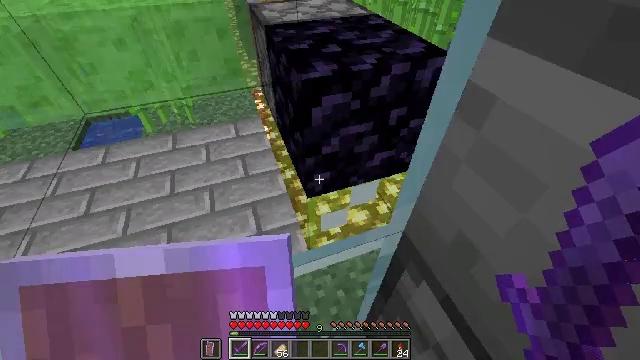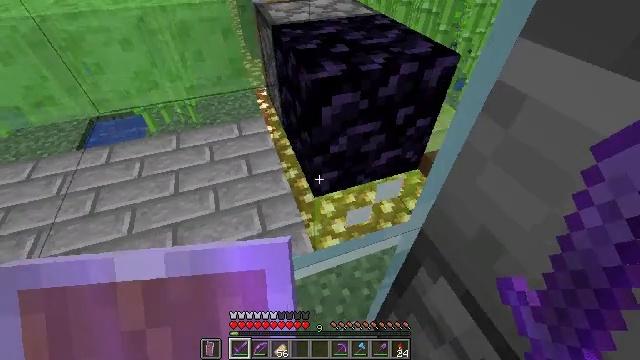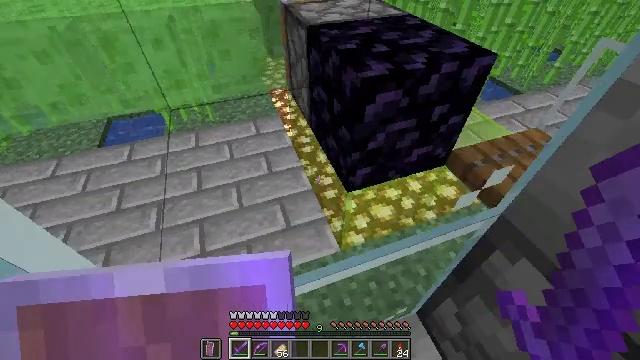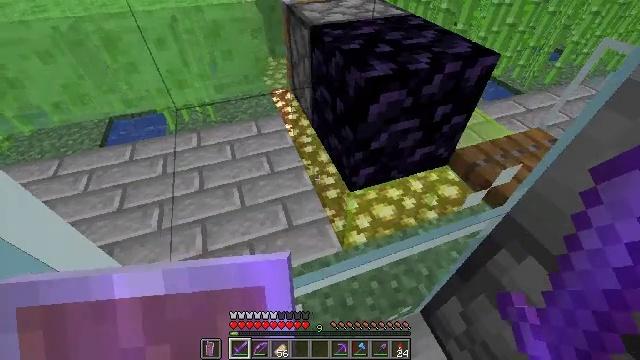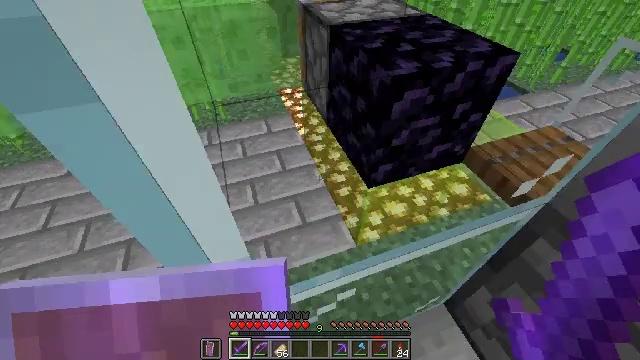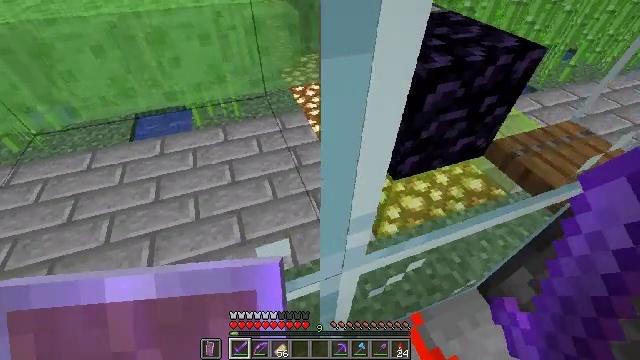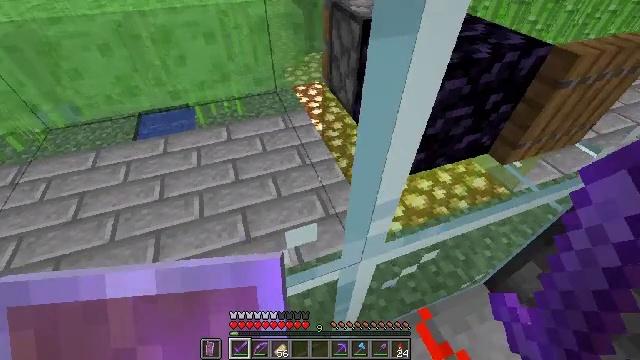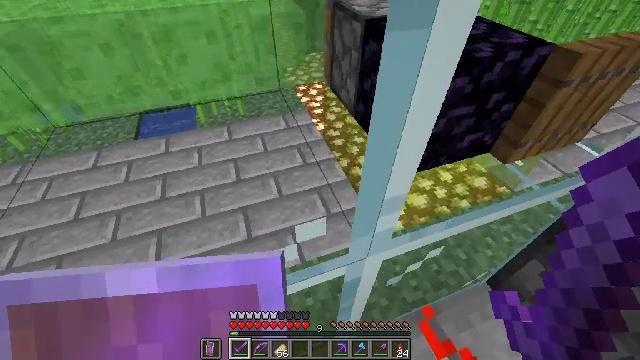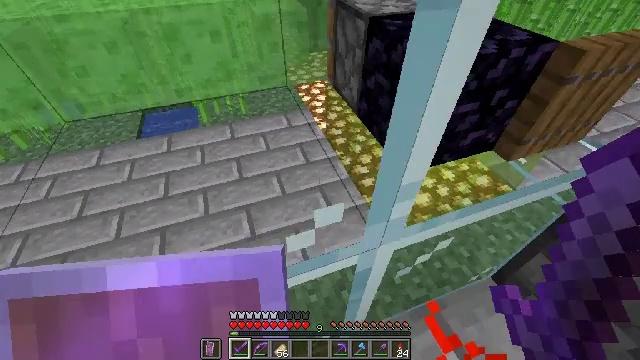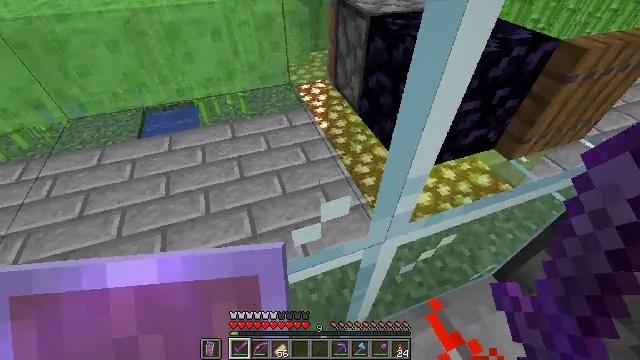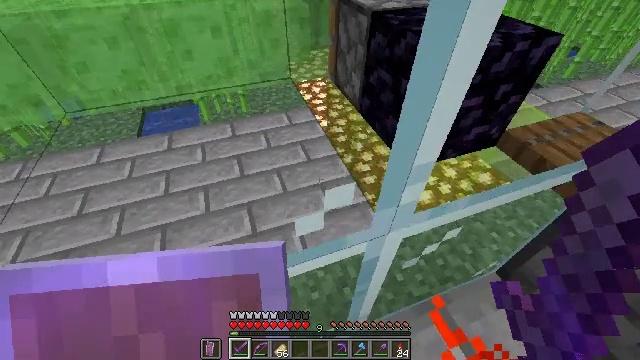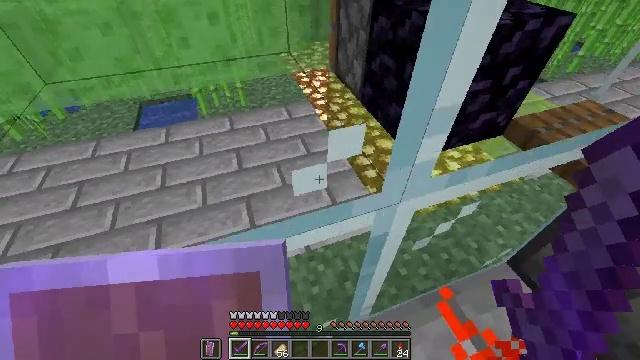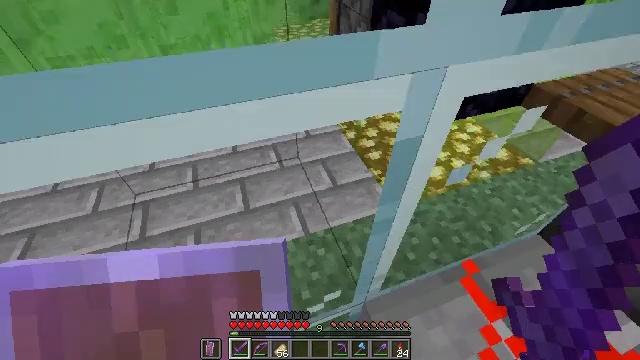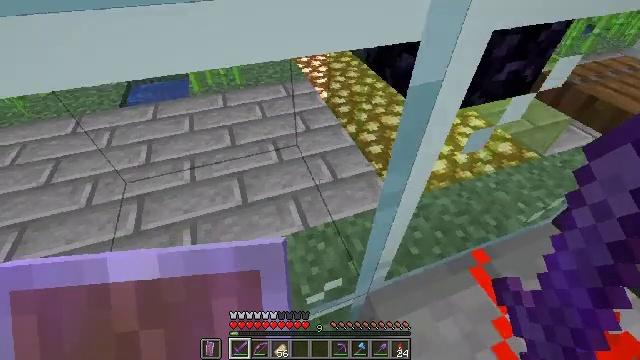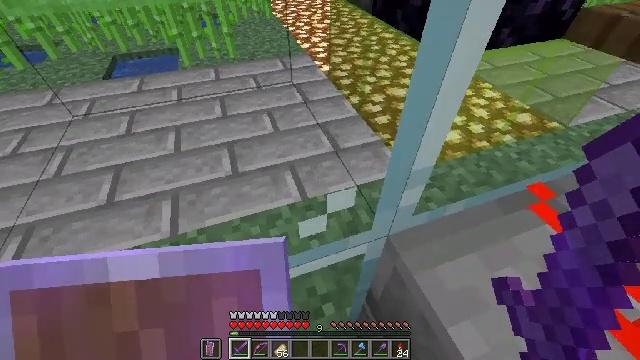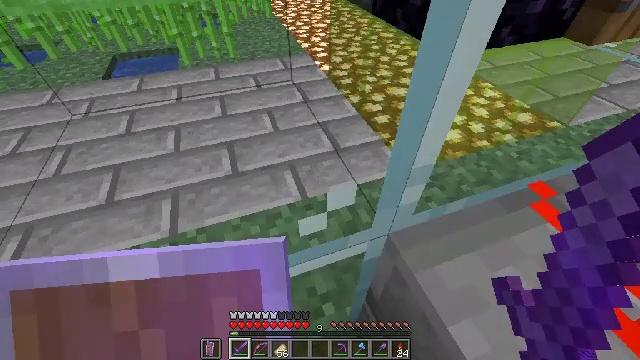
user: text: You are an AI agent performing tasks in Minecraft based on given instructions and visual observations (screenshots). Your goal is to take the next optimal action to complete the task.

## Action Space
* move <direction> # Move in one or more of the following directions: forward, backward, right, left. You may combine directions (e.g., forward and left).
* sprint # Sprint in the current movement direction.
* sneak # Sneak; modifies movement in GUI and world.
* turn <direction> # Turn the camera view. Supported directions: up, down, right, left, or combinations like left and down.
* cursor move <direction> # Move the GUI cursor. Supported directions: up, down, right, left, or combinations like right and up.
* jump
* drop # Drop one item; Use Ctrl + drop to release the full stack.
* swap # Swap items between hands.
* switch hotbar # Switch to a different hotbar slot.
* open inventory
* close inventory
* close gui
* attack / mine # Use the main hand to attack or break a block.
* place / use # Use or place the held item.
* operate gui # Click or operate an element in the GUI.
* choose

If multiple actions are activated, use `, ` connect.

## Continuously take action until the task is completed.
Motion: motion action
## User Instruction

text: Break the spruce trapdoor from a structure.
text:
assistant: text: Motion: move left
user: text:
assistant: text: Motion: move left
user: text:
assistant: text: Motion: move left
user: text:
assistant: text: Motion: move left
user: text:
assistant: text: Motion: no_op
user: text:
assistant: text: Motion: no_op
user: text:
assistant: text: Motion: no_op
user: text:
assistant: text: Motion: no_op
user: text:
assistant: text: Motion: no_op
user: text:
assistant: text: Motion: no_op
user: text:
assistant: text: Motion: no_op
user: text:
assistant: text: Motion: no_op
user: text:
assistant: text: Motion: no_op
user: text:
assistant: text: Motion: no_op
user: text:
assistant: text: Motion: no_op
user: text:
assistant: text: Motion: no_op
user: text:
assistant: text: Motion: no_op
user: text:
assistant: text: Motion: no_op
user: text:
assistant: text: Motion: no_op
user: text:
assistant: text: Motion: no_op
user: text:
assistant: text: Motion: no_op
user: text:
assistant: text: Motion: turn right and up
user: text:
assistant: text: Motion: turn right and up
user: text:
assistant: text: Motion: turn up
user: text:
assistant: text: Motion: no_op
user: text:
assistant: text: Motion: no_op
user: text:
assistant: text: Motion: no_op
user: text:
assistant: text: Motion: no_op
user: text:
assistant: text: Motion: no_op
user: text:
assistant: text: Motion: no_op